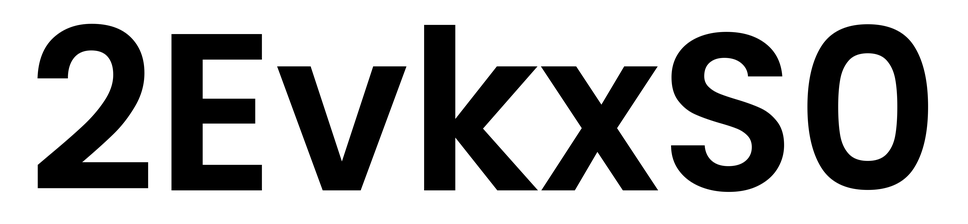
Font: Poppins-SemiBold